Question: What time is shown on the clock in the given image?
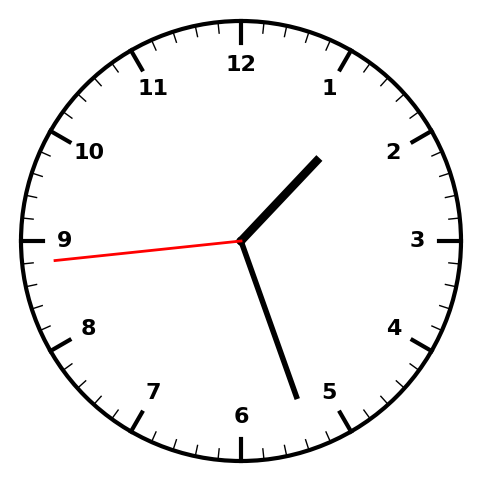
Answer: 01:26:44